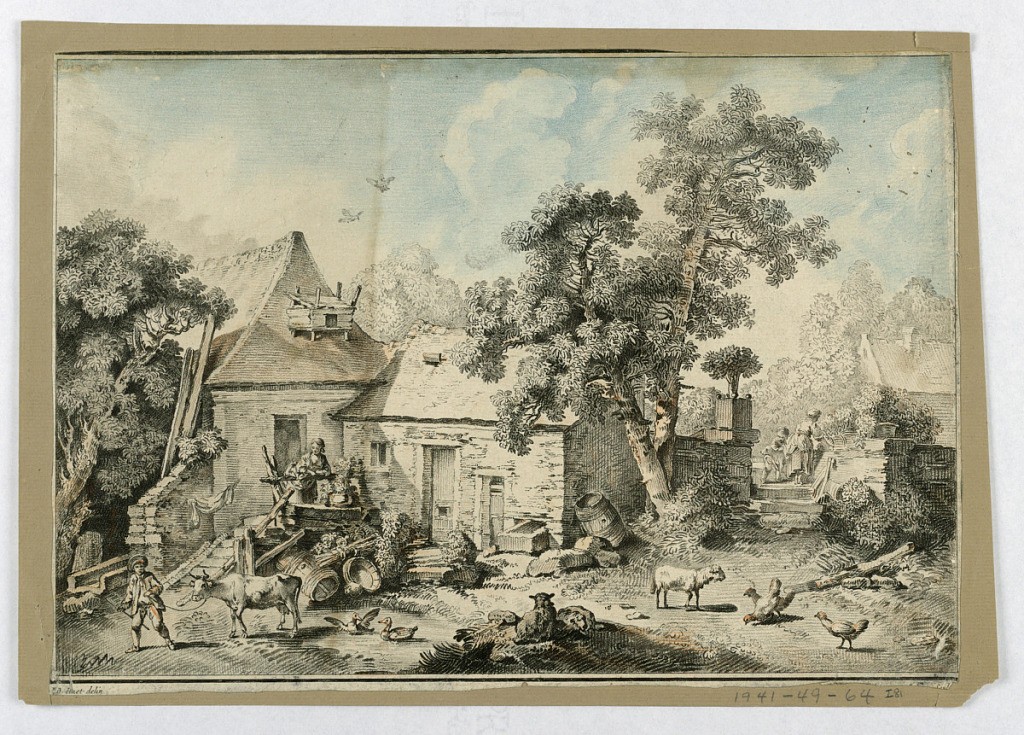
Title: Seated Shepherd
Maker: François Boucher, French, 1703–1770
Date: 19th century
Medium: Brush and water colors, pen and black ink on paper
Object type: Drawing
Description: Center right, shepard seated with his back turned to viewer surrouned by four sheep, one cow, and one dog. Center, large tree. Wood fence in the distance.